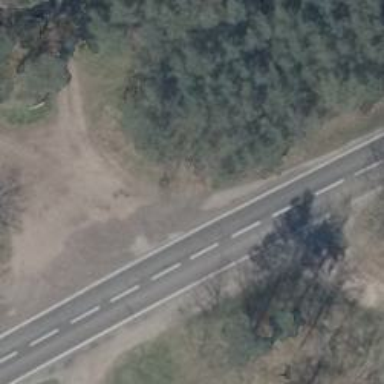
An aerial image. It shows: Secondary road with asphalt surface.